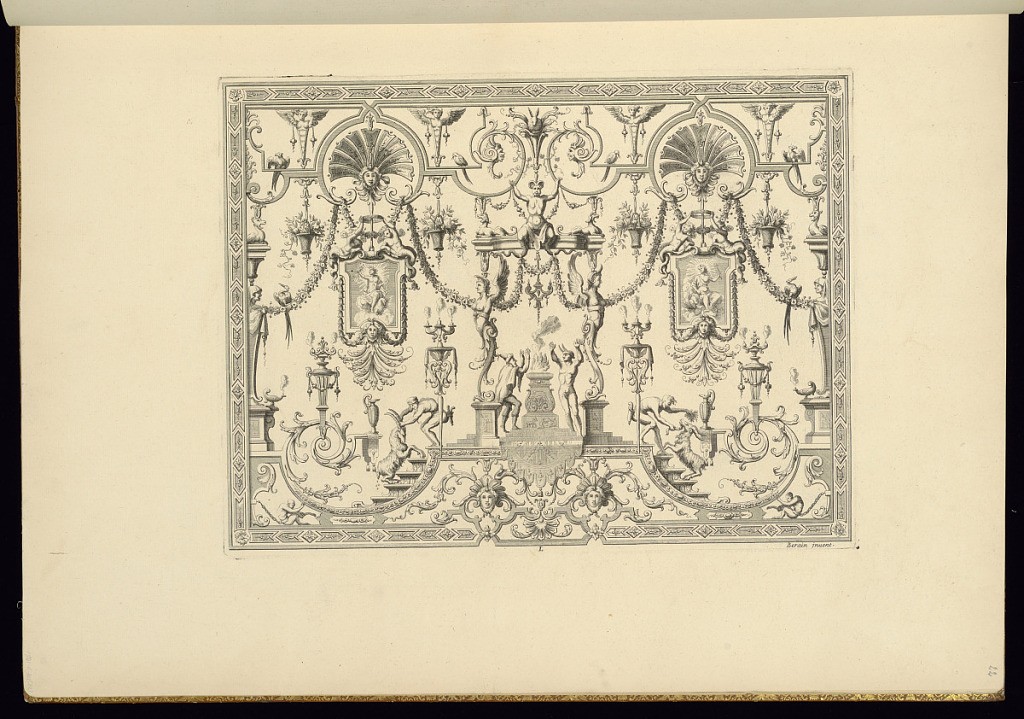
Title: Panel Design of Grotesque Ornaments
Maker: Jean Berain, the elder, French, 1640-1711
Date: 1711
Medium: Engraving on laid paper
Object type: Bound print
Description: Panel design of grotesque ornamentation framed by rosettes in lozenges. The panel features motifs such as: scrolls, goats, chained monkeys (singeries), harpies, winged terms, anguipèdes, birds, vases, and mascarons. The plate is signed with Berain's name, and given the lettering system "L."